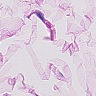
Metastatic tissue present: no